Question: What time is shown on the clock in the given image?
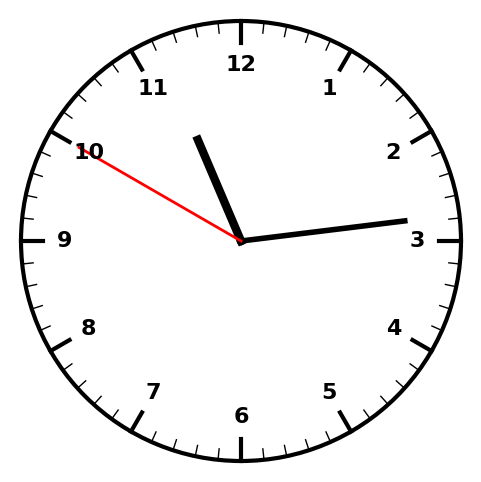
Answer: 11:13:50